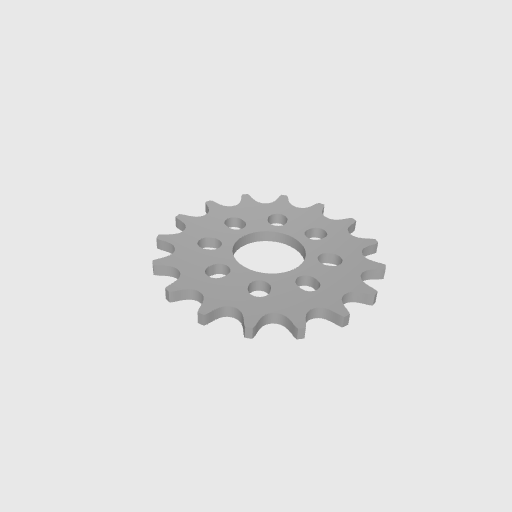
Part: HubMountAcetalSprocket16T